Question: I have a problem with my code but it is not about and error.
1) when I hit to refresh I still see previously echoing variables.
2)when I choose a file, it is supposed to transfer from temp_name into the 'uploads/' but it doesn't + it doesn't throw 'uploaded' message.
3) when I don't choose a file and submit it, it should say 'please choose a file.
can you explain me to solve my issues and are these things happening?
'''
<?php
if (isset($_POST['submit'])){
$size=$_FILES['file']['size'].'kb'."<br>";
$name=$_FILES['file']['name']."<br>";
$type=$_FILES['file']['type']."<br>";
$tmp_name=$_FILES['file']['tmp_name']."<br>";
if (isset($name))
{
if(!empty($name))
{
$location='uploads/';
if (move_uploaded_file($tmp_name,$location.$name))
{
echo 'UPLOADED';
}
echo 'OK.';
}else
{
echo 'please choose a file.';
}
}
}
?>
<form action="upload.php" method="POST" enctype="multipart/form-data">
<br>
<input type ="file" name="file">
<br> <br>
<input type="submit" name="submit" value ="Submit">
</form>
<?php
echo 'File size: '.$size;
echo 'File name: '.$name;
echo 'File type: '.$type;
//echo 'File temporary place: '.$tmp_name;
?>
'''
PS: this is a screenshot from page after just hit the refresh button
I
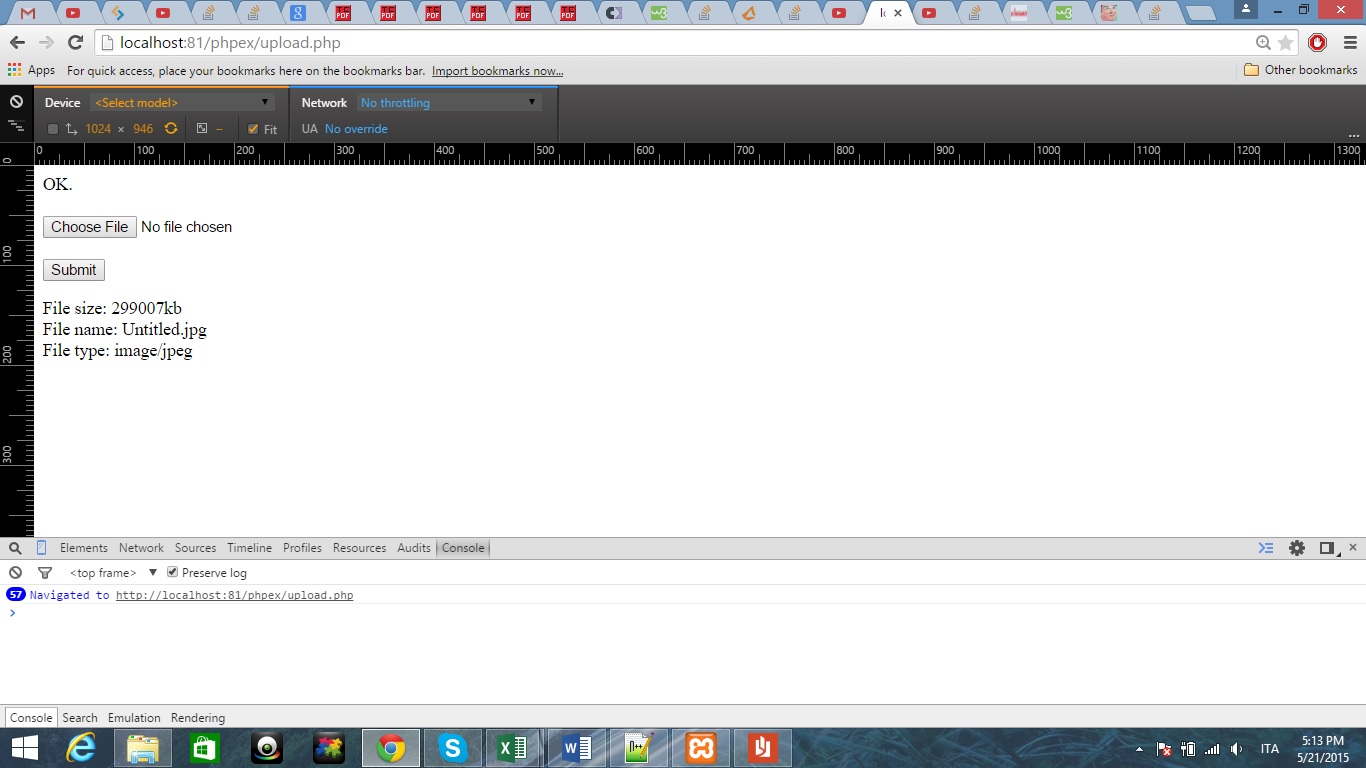
Answer: Here you go, using the file error value. Values will be 0 to 8 for different issues: <URL>
'''
if (isset($_POST['submit'])){
if ($_FILES["file"]["error"]==0){ //success so far
$size=$_FILES['file']['size'];
$name=$_FILES['file']['name'];
$type=$_FILES['file']['type'];
$tmp_name=$_FILES['file']['tmp_name'];
$location='uploads/';
try{
$result = move_uploaded_file($tmp_name,$location.$name); // this will throw warnings though!
if($result){
echo 'UPLOADED AND MOVED';
}else{
echo "Unable to move the file";
}
}catch(Exception $e){
echo "Sorry there was a problem ".$e.getMessage();
}
}else{ //some sort of problem
echo "There was a problem with the upload (error code: ".$_FILES["file"]["error"].")";
if($_FILES["file"]["error"]==4 ){ // UPLOAD_ERR_NO_FILE
echo "<br/> Please choose a file to upload";
}
}
}
'''
Make sure that your uploads folder exists and the permissions are set correctly. Display the correct errors may help.